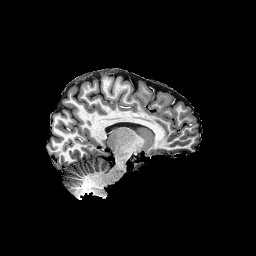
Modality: T1w
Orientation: sagittal
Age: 20
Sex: male